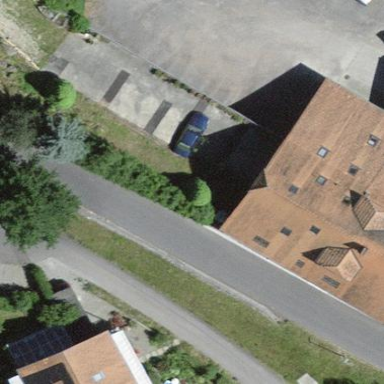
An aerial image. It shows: View of roof of building.